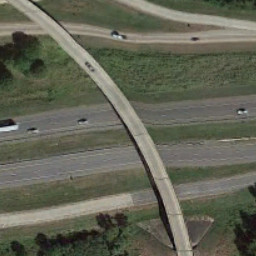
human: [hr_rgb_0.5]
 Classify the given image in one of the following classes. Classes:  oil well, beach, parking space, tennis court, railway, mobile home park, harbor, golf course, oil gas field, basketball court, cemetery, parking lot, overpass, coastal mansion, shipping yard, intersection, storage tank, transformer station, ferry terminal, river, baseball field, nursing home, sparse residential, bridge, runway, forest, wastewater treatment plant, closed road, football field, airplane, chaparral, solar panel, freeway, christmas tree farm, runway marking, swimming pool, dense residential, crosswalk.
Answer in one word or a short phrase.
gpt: overpass